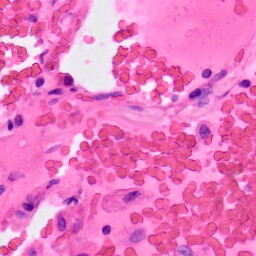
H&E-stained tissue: Lung